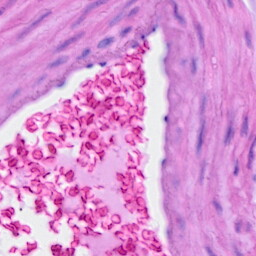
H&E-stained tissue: Ovarian